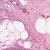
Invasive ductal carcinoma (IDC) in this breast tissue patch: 0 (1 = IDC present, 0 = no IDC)